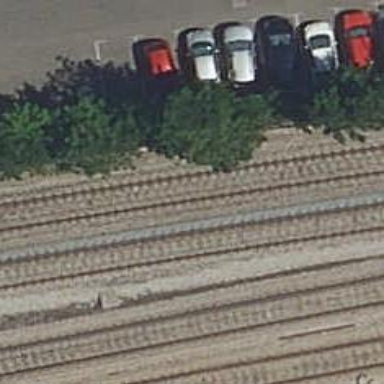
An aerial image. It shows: Railway track with contact lines for electrification.